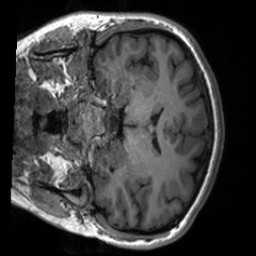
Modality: T1w
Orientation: coronal
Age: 22
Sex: female
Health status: healthy
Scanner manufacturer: siemens
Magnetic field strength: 3 T
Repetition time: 2 s
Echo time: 0.00232 s